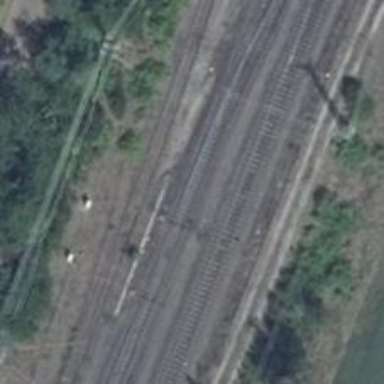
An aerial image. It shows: Railway switch.